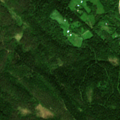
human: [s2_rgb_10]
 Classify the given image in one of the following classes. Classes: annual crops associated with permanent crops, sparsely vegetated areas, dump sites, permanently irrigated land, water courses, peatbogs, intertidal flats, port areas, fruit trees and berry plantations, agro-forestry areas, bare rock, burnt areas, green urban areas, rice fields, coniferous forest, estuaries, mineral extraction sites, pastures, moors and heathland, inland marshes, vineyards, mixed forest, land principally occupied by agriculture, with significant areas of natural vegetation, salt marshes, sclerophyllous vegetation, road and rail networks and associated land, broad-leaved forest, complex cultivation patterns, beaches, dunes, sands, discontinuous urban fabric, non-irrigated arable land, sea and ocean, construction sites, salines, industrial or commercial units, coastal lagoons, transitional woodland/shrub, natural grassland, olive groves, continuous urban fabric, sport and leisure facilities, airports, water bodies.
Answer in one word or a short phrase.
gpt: broad-leaved forest, coniferous forest, mixed forest